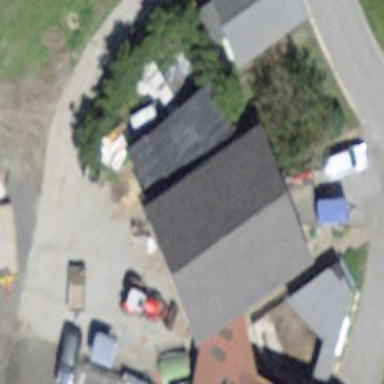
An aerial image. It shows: Farm auxiliary building with gabled roof.